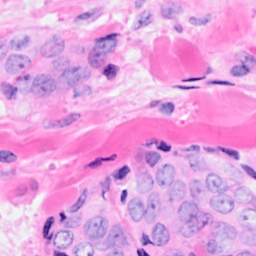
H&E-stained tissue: Breast